Interaction volume radius: 10 \u00c5
Interaction volume height: 10 \u00c5
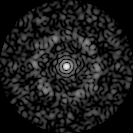
Disorder parameter: 0.8282